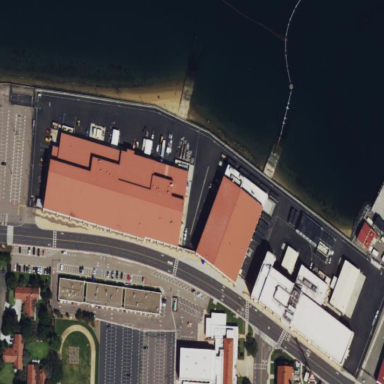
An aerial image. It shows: Commercial building.